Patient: sex F, age 69
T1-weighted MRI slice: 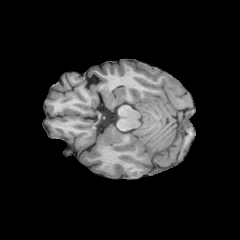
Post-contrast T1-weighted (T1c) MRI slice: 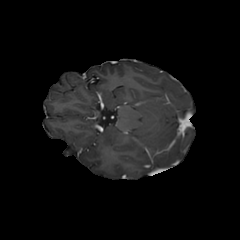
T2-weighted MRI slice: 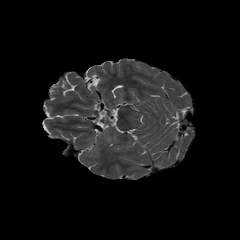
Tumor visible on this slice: no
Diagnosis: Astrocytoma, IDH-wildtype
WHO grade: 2